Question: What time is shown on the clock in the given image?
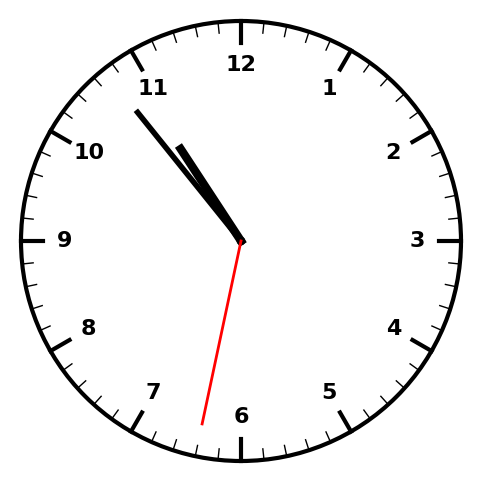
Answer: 10:53:32